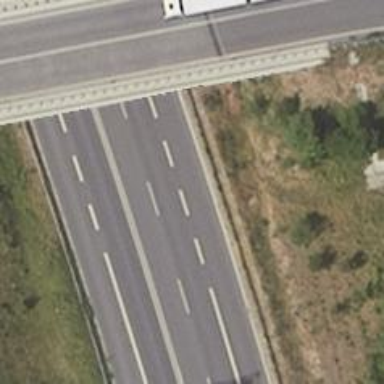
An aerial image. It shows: Asphalt motorway categorized as trunk road.